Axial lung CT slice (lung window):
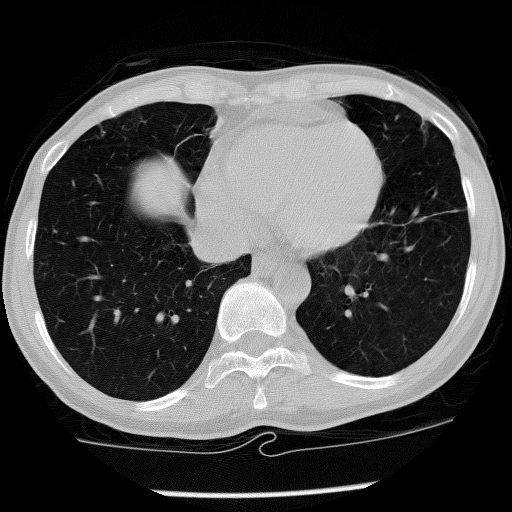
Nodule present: no